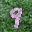
Label: 9